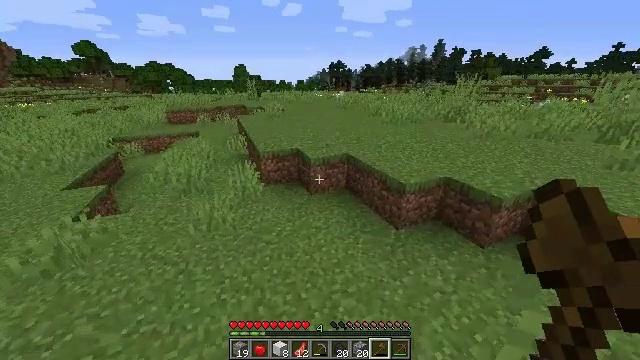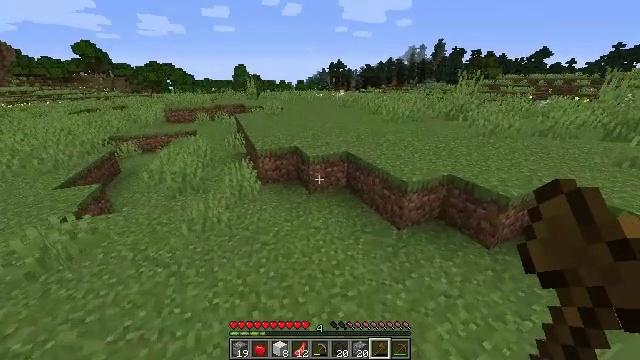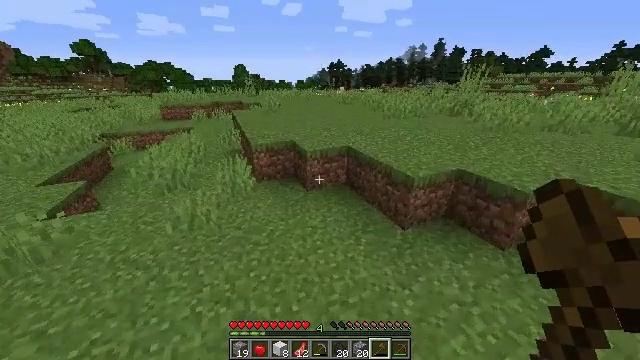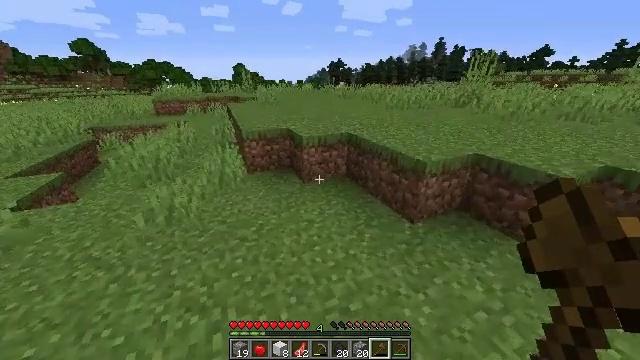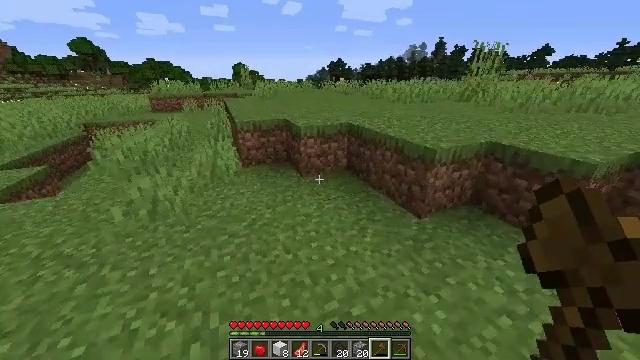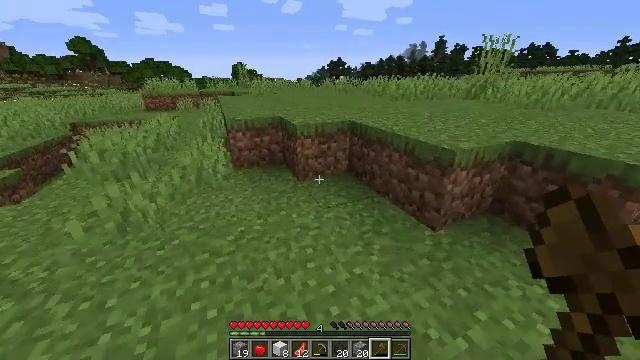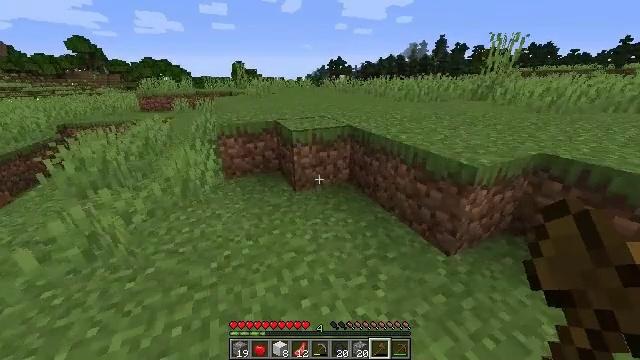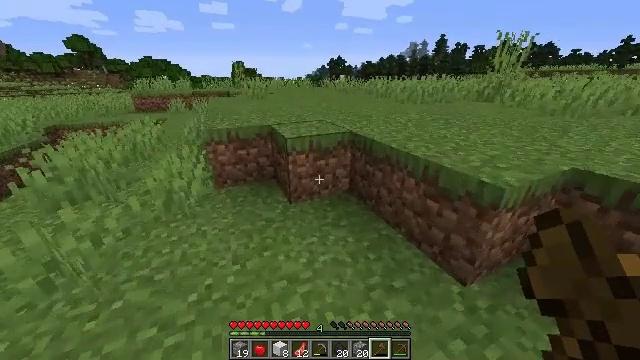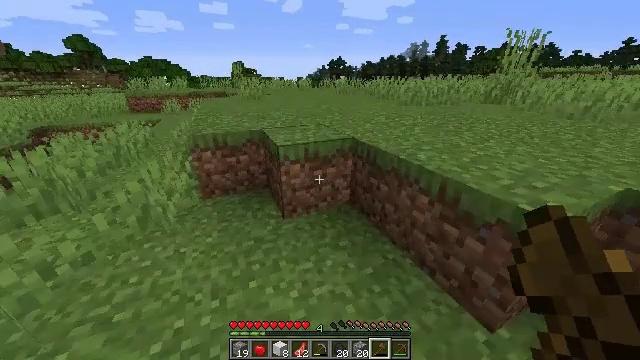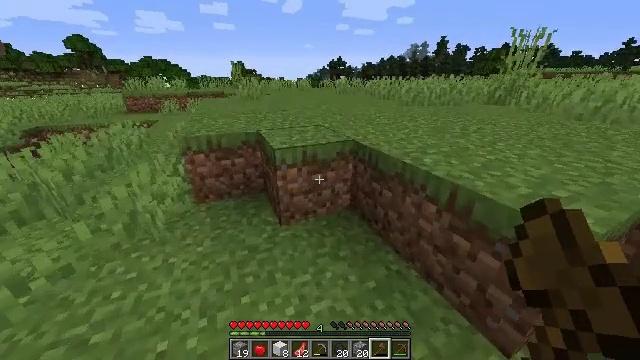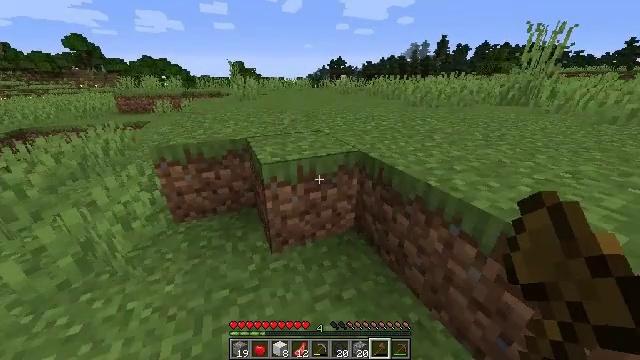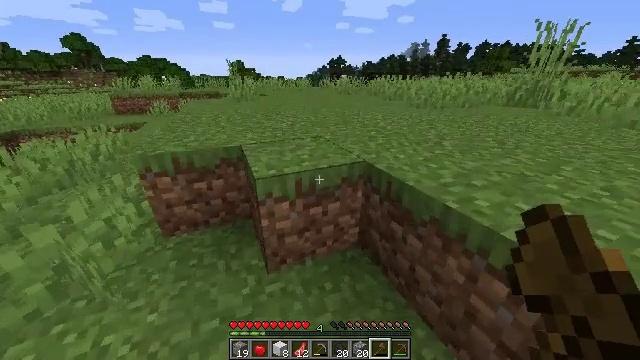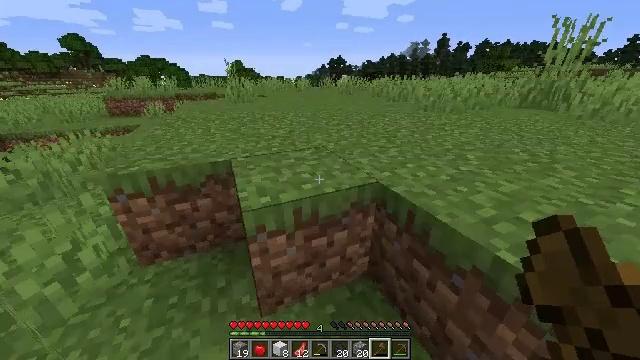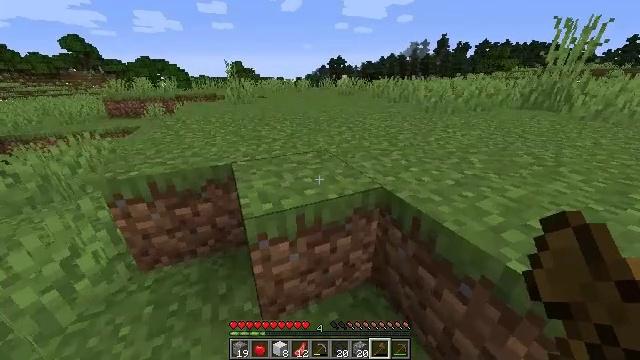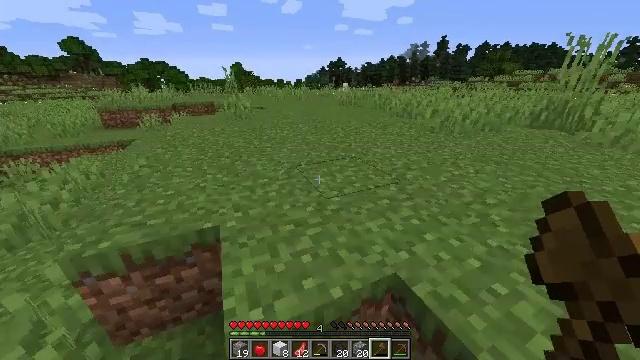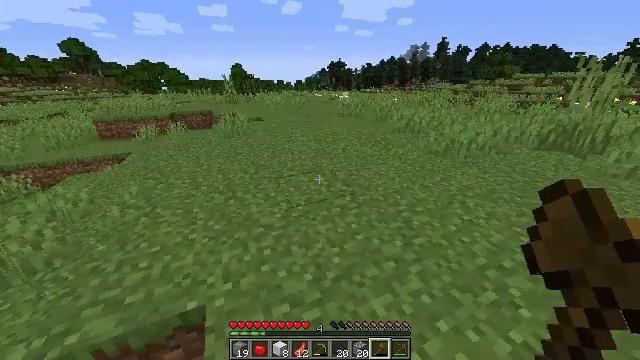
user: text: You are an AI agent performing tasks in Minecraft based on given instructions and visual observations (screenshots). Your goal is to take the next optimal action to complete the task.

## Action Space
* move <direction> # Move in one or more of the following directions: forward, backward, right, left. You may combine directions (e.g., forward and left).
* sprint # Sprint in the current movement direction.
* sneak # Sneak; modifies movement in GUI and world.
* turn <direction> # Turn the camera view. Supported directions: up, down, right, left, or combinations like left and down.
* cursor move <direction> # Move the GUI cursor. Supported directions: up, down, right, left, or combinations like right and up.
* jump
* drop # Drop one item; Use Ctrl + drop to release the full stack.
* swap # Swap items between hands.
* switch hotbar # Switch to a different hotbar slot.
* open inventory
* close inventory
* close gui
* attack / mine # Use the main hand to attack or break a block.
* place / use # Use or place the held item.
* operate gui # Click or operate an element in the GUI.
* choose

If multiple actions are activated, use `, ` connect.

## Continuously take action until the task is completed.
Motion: motion action
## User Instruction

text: Kill the chicken.
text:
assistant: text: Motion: move forward, jump
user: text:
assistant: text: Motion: move forward, jump
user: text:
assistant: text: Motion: move forward
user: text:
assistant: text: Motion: move forward
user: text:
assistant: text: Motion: move forward
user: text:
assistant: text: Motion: move forward
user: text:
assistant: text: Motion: move forward
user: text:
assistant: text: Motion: move forward
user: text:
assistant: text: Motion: move forward
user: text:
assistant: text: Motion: move forward
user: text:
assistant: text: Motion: move forward
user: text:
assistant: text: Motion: move forward
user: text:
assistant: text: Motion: move forward, jump
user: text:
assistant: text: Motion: move forward, jump
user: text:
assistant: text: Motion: move forward, jump
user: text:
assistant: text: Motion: move forward, jump
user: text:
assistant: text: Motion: move forward, turn right, jump
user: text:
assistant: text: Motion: move forward, turn right
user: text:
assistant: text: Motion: move forward
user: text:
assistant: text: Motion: move forward
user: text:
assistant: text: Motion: move forward
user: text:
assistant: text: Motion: move forward
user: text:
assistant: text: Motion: move forward
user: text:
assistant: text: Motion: move forward
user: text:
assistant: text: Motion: move forward
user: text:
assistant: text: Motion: move forward
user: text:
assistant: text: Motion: move forward, jump
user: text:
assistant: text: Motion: move forward, jump
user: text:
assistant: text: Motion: move forward, jump
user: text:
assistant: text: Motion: move forward, jump